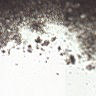
Metastatic tissue present: no